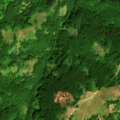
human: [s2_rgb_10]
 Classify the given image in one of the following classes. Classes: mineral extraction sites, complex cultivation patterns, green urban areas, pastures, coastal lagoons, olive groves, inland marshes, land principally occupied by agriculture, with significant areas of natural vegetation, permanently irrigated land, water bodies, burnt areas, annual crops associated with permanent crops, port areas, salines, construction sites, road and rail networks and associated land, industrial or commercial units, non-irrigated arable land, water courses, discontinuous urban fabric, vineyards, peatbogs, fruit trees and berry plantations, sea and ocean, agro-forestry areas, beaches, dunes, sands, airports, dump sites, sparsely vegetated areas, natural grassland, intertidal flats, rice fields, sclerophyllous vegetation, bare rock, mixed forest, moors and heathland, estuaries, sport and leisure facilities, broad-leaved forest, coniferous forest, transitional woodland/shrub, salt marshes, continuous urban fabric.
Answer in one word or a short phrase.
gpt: broad-leaved forest, transitional woodland/shrub